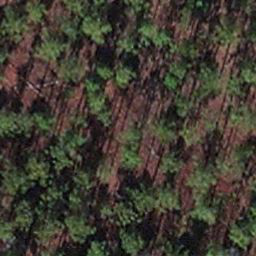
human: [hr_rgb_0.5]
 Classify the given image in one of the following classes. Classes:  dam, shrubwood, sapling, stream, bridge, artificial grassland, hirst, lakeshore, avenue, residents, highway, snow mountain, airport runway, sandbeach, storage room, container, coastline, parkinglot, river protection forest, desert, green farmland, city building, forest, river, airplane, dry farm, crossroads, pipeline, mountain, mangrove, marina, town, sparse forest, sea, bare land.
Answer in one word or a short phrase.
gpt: sapling